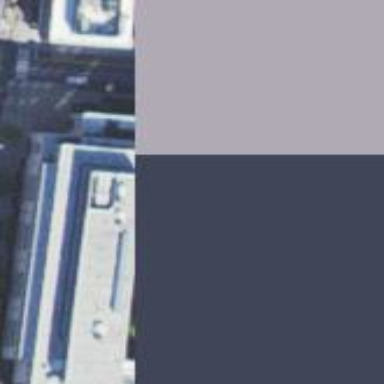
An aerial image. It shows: University building made of concrete.